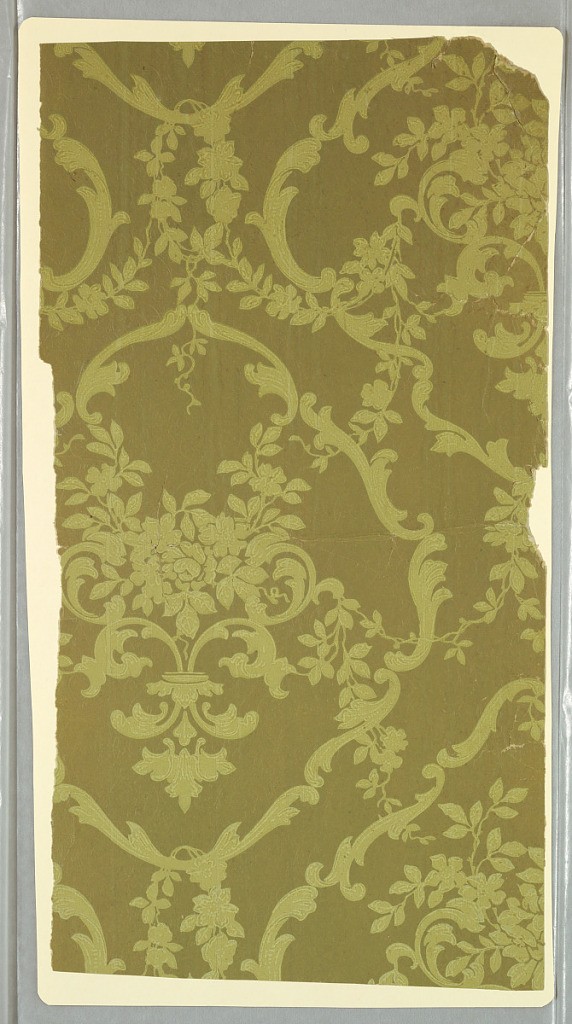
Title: Sidewall
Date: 1890–1920
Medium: Machine-printed and embossed
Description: Diaper pattern, yellow-green vining floral and scrolls printed on olive-green ground.